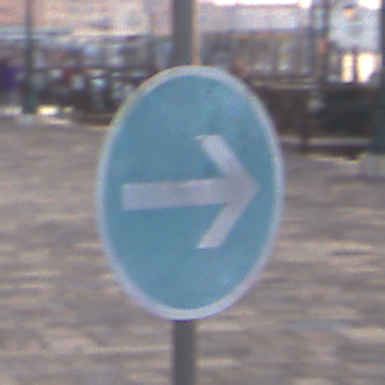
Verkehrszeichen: VorgeschriebeneFahrtrichtungHierRechts
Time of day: SunriseSunset
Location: Outdoor (Urban)
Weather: Clear
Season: NotSpecified
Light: Natural